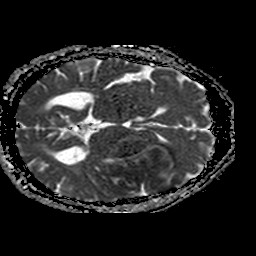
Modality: ADC
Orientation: axial
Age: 64
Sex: male
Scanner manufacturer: philips
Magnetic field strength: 1.5 T
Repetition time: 3.792 s
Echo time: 0.09257 s